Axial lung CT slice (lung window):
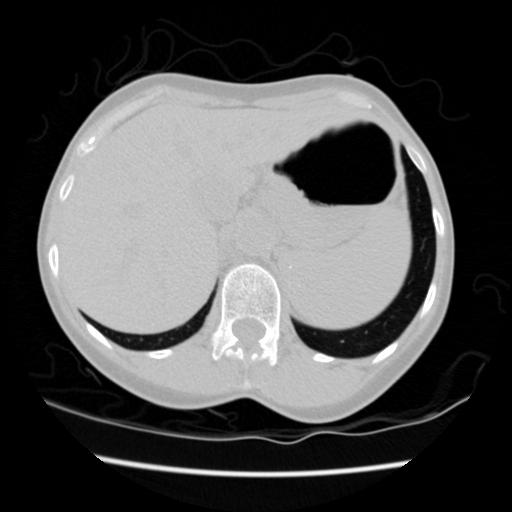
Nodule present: no